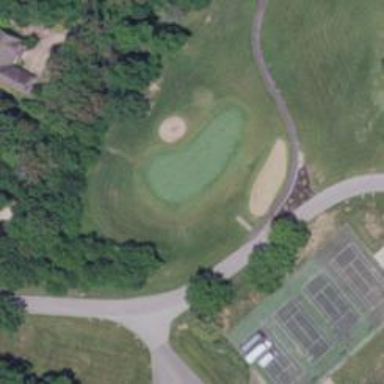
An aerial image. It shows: Golf hole.